Field crop: tomato
Growth stage: 1
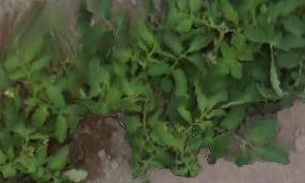
Species: tomato